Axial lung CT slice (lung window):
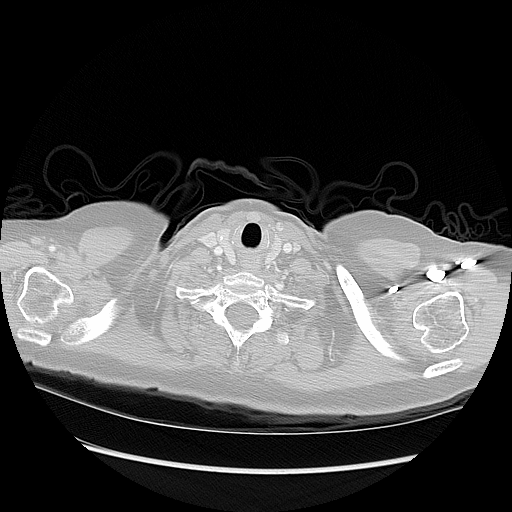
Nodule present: no